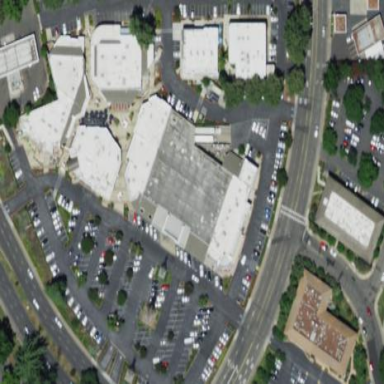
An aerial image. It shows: Supermarket building.